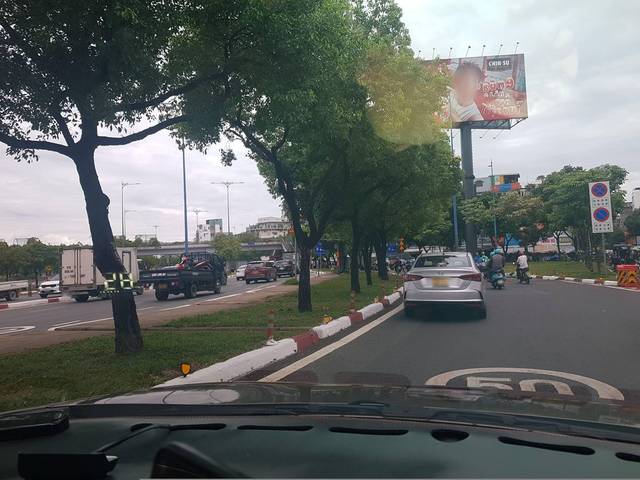
Region: Vietnam
Coordinates: 10.752, 106.677